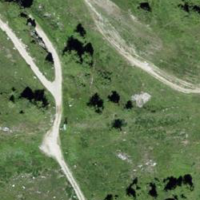
EUNIS habitat code: 26
Species observed at this site:
Carduelis citrinella
Polystichum lonchitis
Neottia ovata
Dryas octopetala
Geum montanum
Dendrocopos major
Jacobaea incana
Huperzia selago
Cryptogramma crispa
Saxifraga oppositifolia
Asplenium viride
Spinus spinus